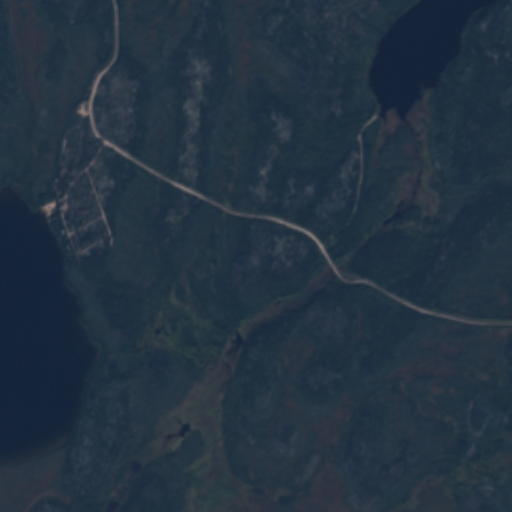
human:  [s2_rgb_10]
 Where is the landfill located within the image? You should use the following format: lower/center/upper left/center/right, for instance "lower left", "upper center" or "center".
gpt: The landfill is located in the center left of the image.
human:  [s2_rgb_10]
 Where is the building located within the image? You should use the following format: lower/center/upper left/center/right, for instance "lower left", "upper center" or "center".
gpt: The building is located in the center left of the image.
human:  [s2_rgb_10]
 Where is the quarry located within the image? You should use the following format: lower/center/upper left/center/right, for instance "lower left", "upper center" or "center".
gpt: There is no quarry in the image.